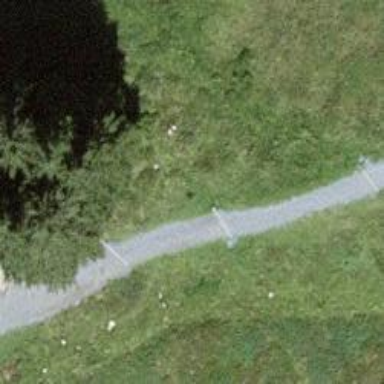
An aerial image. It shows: Pebblestone path.